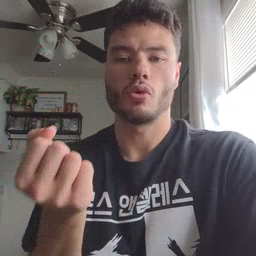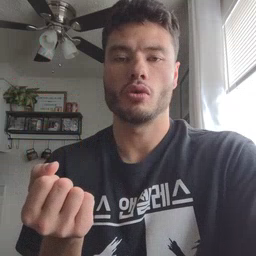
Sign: drawer